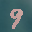
Label: 9